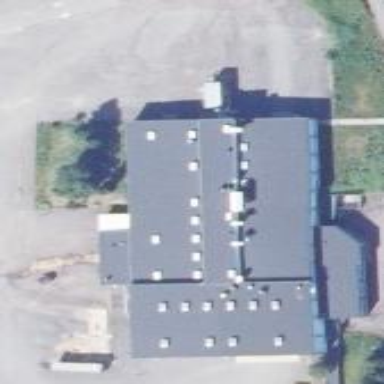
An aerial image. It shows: Industrial building.